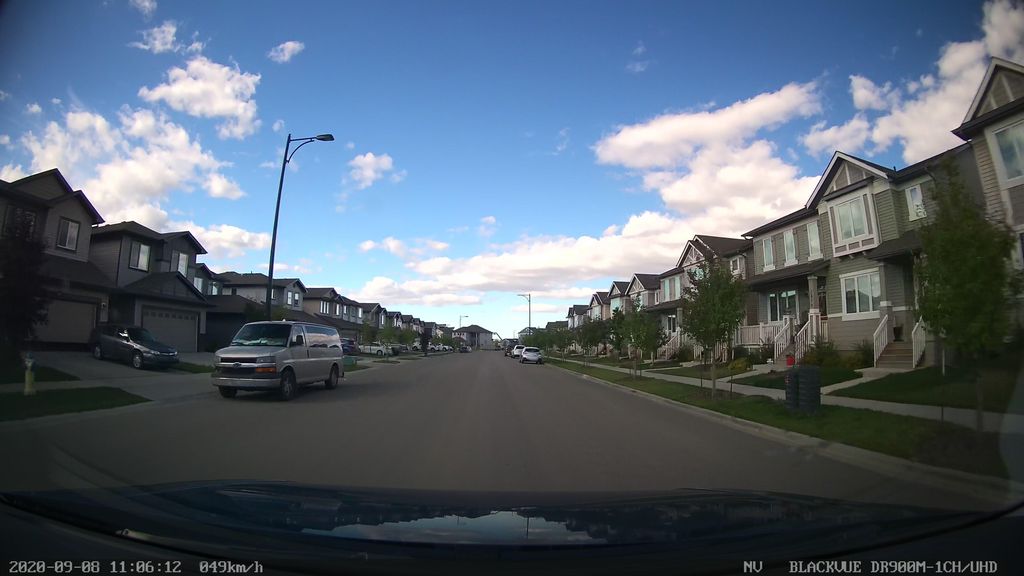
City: edmonton